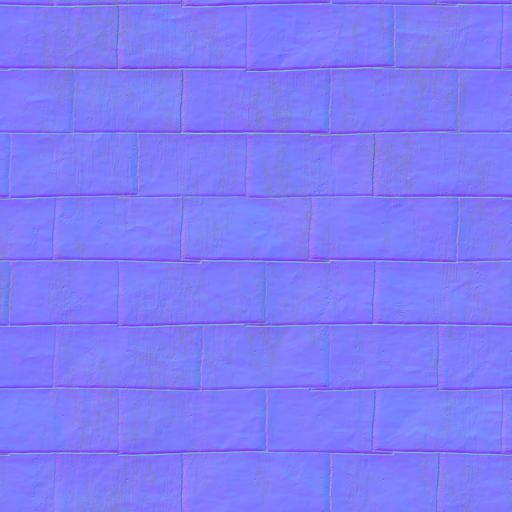
metal plates rust rusted